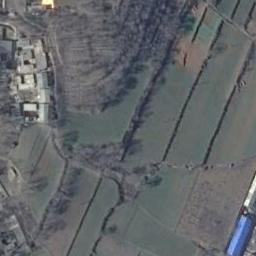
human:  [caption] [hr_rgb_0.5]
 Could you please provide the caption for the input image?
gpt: Half of the terraces are green and the other half are earthy yellow .

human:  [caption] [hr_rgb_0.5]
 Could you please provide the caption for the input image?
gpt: Many irregularly shaped brown and green mixed farm fields with several paths and many buildings .

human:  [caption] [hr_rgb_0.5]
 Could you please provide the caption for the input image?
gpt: There are many plants on the terrace .

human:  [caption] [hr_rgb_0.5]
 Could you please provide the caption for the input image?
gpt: The green terrace is next to some houses and trees .

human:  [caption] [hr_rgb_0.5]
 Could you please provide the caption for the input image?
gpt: There are some buildings beside the green terraces .